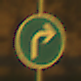
Verkehrszeichen: VorgeschriebeneFahrtrichtungRechts
Umgebung: Outdoor, RoadRail
Tageszeit: SunriseSunset
Wetter: PartlyCloudy
Licht: Natural
Jahreszeit: NotSpecified
Kontrast: HighContrast